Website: home-depot
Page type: billing-address
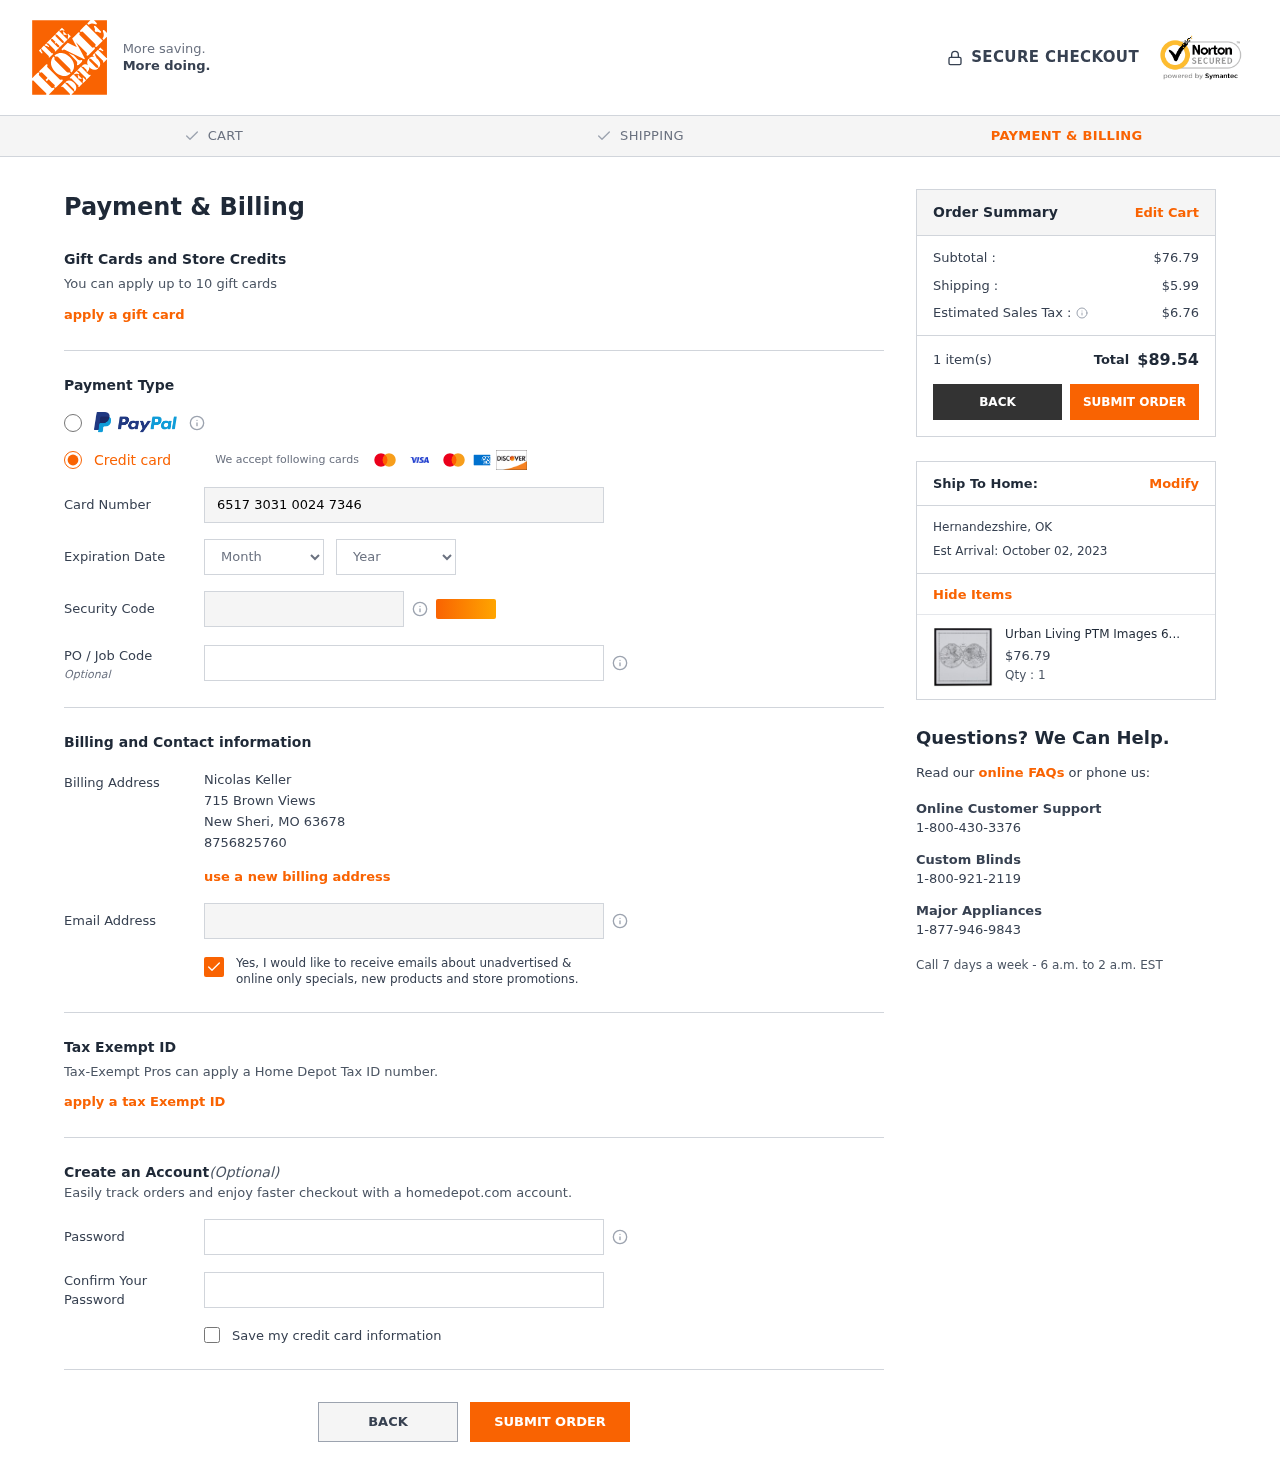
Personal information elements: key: PII_CARD_CVV
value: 501
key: PII_CARD_EXPIRY_MONTH
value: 05
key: PII_CARD_EXPIRY_YEAR
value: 28
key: PII_CARD_NUMBER
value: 6517 3031 0024 7346
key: PII_CITY
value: New Sheri
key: PII_CITY2
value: Hernandezshire
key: PII_EMAIL
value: nicolaskeller@yahoo.com
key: PII_FULLNAME
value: Nicolas Keller
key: PII_JOB_CODE
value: JOB-1196
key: PII_PHONE
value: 8756825760
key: PII_POSTCODE
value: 63678
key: PII_STATE_ABBR
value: MO
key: PII_STATE_ABBR2
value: OK
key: PII_STREET
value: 715 Brown Views
Product elements: key: PRODUCT1_NAME
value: Urban Living PTM Images 6-17329 Collection Inverse Framed giclee Wall Art
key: PRODUCT1_PRICE
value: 76.79
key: PRODUCT1_QUANTITY
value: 1
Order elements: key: ORDER_SUBTOTAL
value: $76.79
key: ORDER_SHIPPING_COST
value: $5.99
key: ORDER_TAX
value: $6.76
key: ORDER_NUM_ITEMS
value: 1 item(s)
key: ORDER_TOTAL
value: $89.54
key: ORDER_DELIVERY_DATE
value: Est Arrival: October 02, 2023